Interaction volume radius: 10 \u00c5
Interaction volume height: 45 \u00c5
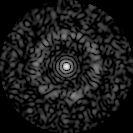
Disorder parameter: 0.8369